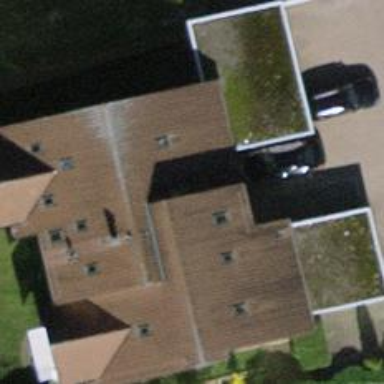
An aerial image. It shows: Gabled apartment building with pitched roofs.